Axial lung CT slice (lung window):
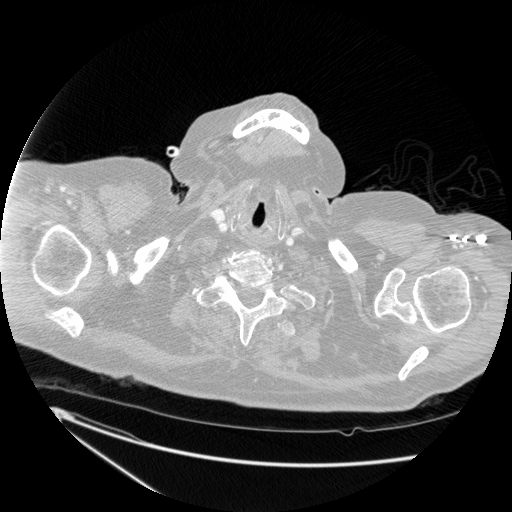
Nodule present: no